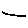
Label: line